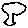
Label: tree